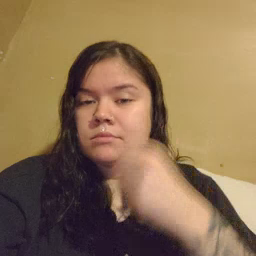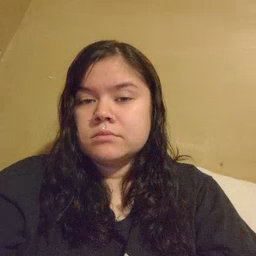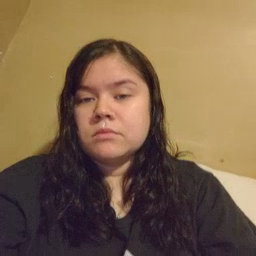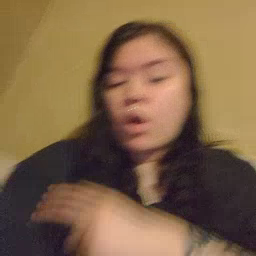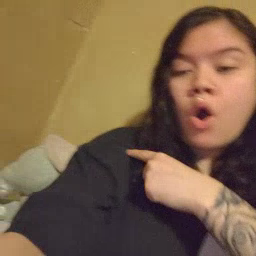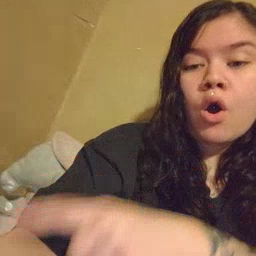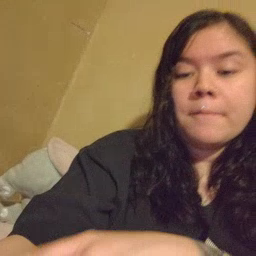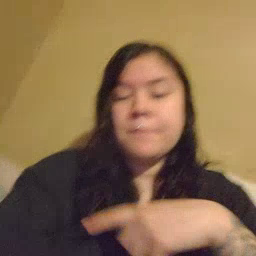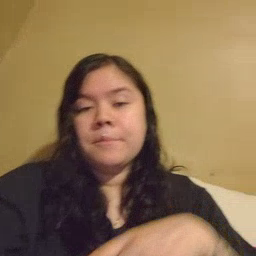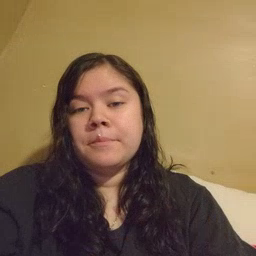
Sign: arm